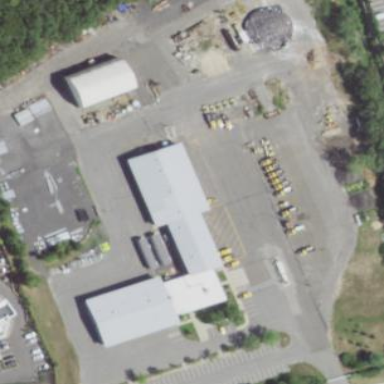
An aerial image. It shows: Transportation building.